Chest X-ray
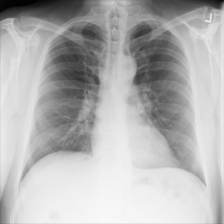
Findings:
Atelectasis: negative
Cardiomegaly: negative
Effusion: negative
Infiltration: negative
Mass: negative
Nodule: negative
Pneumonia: negative
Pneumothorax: negative
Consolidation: negative
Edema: negative
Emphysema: negative
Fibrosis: negative
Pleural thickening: negative
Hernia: negative